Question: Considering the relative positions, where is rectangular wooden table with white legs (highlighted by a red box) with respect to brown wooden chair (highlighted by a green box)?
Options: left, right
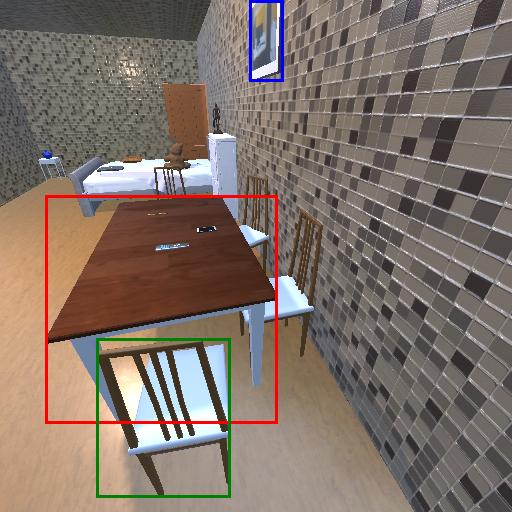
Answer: left